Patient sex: F
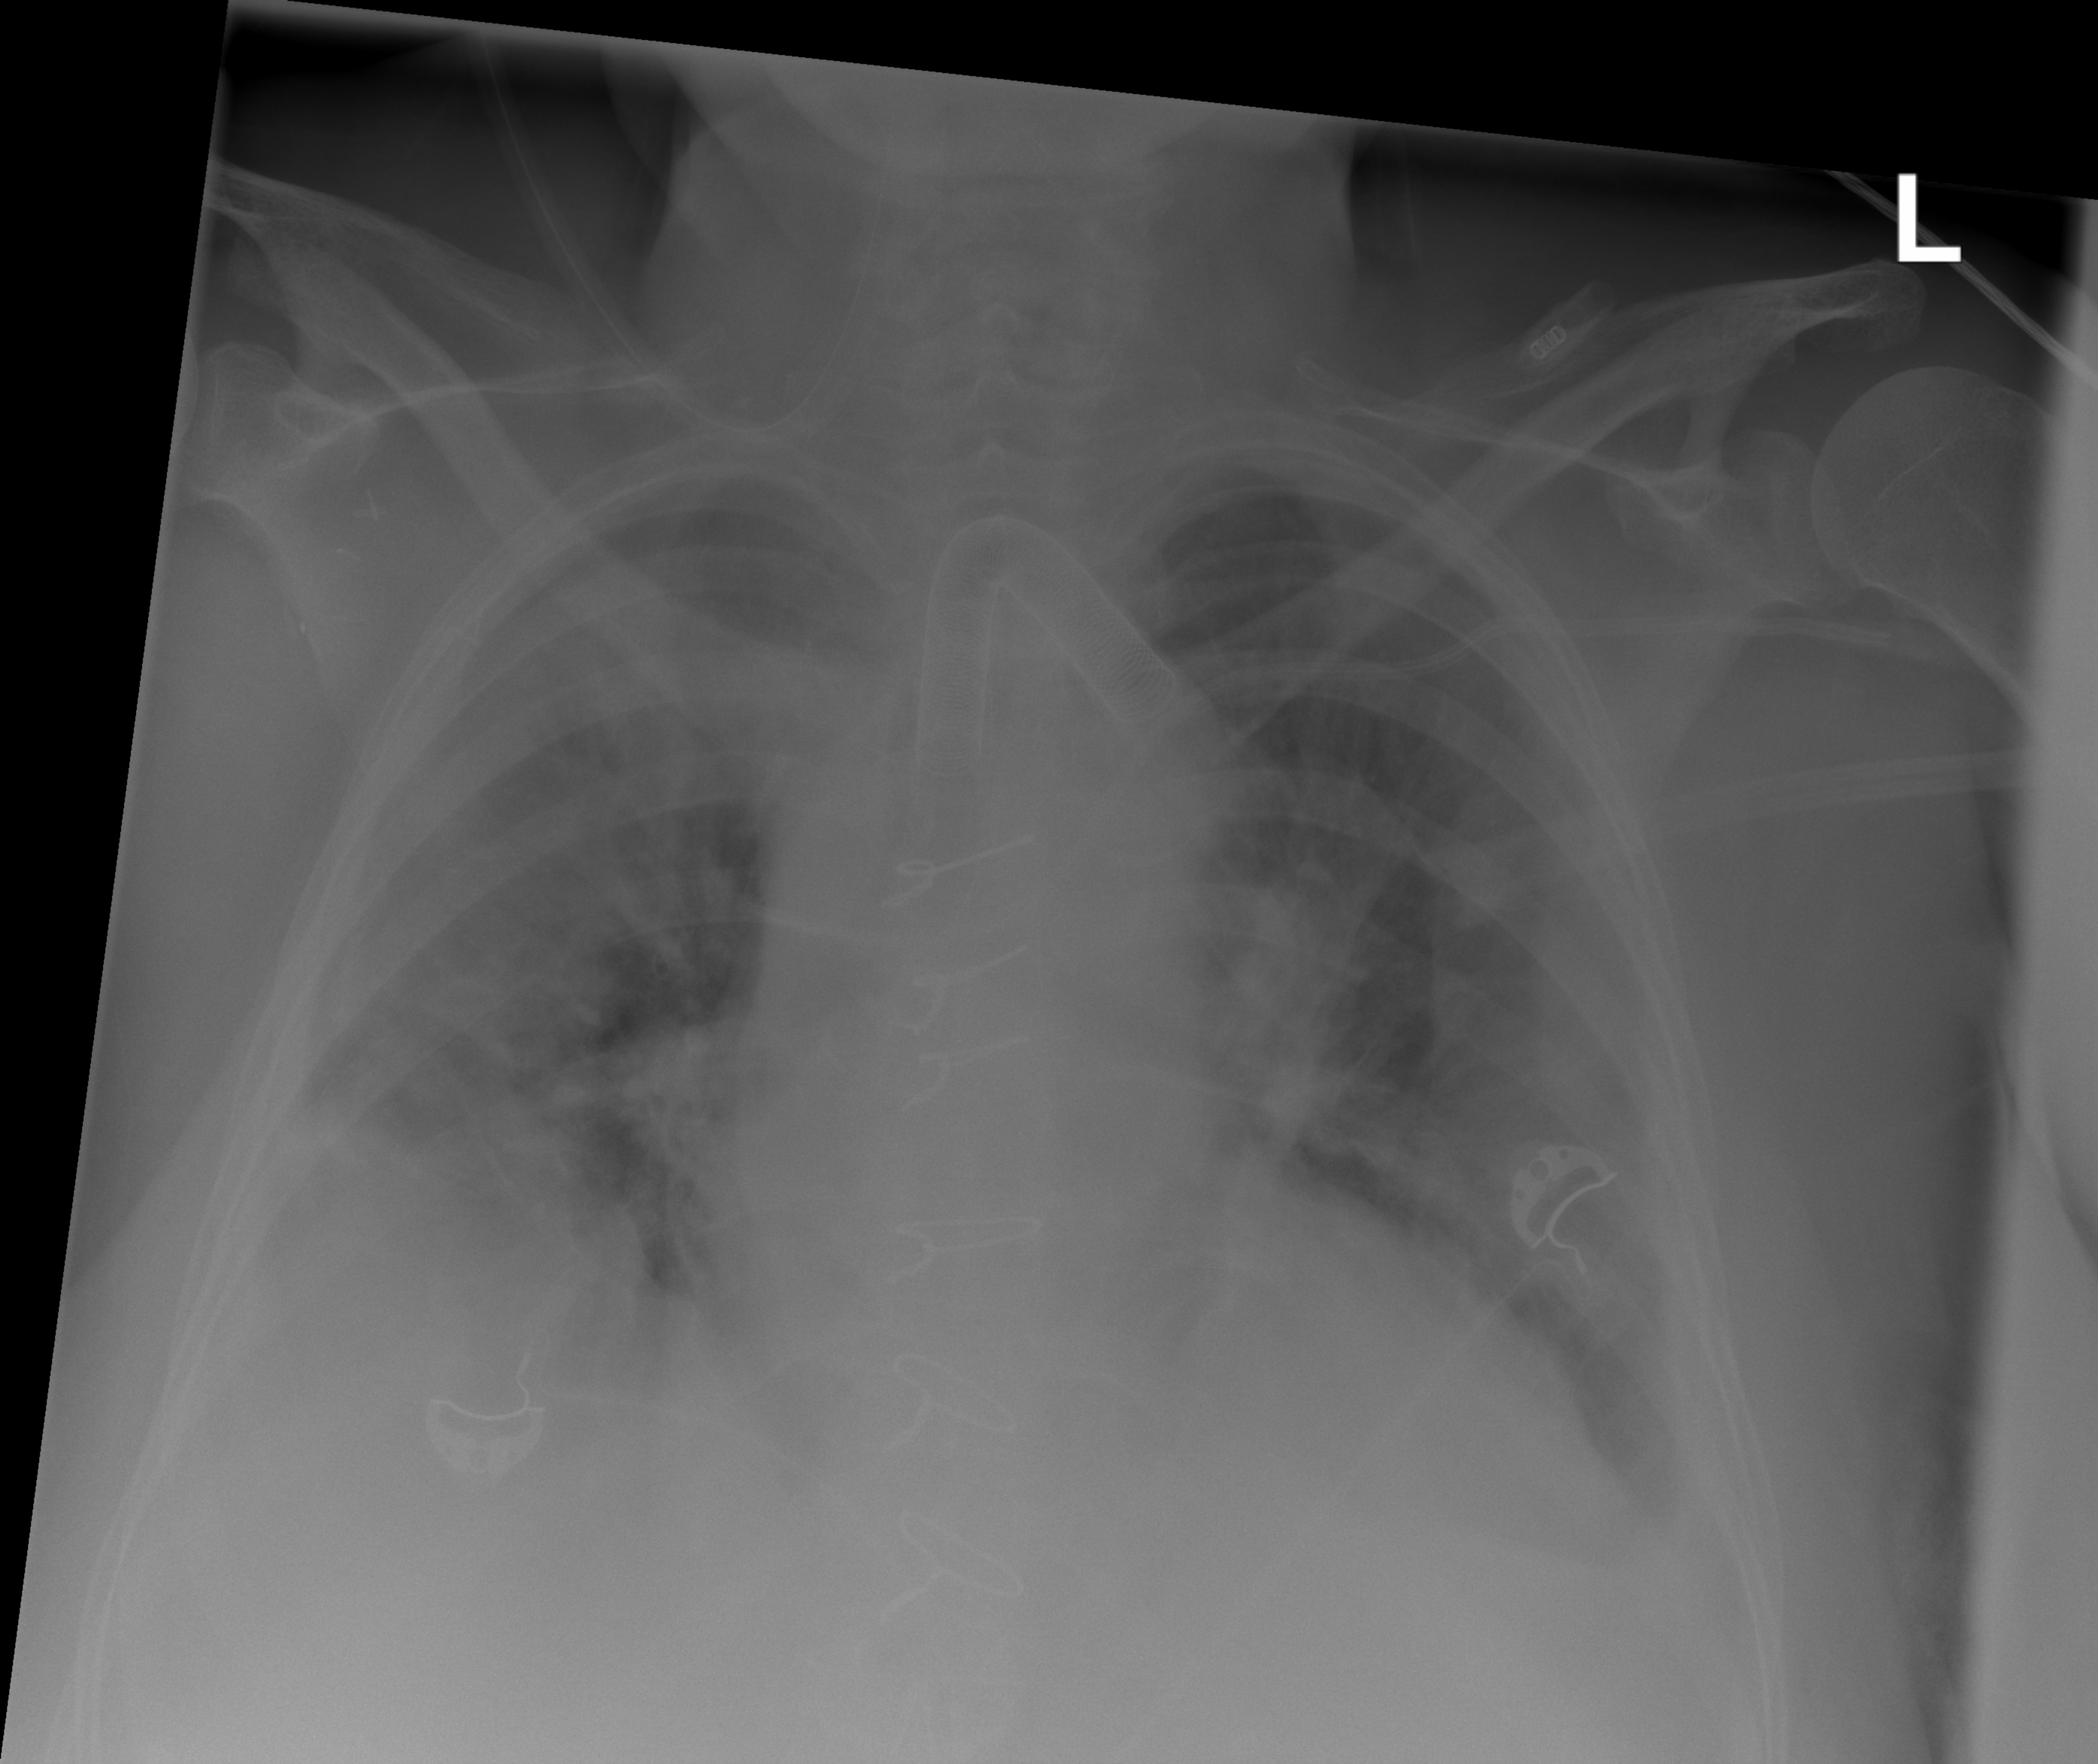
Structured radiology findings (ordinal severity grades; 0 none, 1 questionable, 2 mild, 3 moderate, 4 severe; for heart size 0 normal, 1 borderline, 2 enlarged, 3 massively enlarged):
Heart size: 2
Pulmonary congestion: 2
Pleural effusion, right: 3
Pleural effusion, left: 0
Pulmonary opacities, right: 2
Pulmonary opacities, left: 2
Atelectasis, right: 2
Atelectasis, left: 2